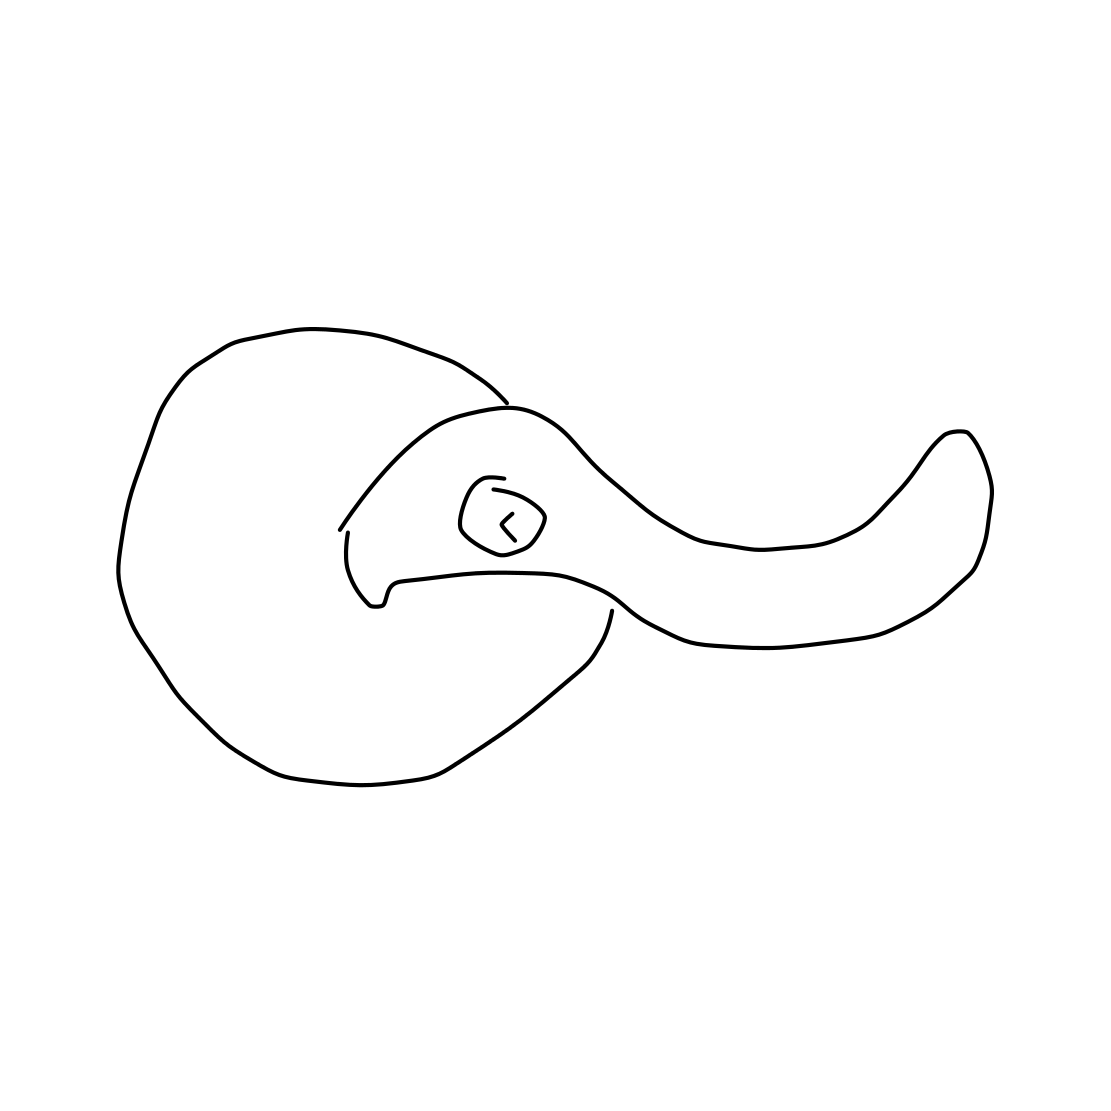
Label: door handle